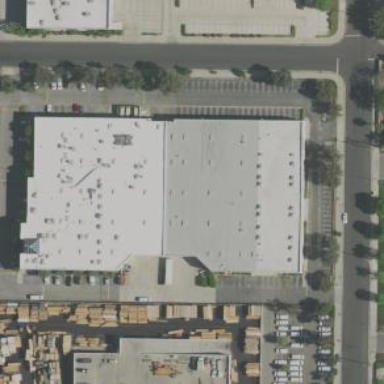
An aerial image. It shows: Warehouse building.